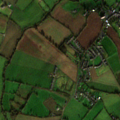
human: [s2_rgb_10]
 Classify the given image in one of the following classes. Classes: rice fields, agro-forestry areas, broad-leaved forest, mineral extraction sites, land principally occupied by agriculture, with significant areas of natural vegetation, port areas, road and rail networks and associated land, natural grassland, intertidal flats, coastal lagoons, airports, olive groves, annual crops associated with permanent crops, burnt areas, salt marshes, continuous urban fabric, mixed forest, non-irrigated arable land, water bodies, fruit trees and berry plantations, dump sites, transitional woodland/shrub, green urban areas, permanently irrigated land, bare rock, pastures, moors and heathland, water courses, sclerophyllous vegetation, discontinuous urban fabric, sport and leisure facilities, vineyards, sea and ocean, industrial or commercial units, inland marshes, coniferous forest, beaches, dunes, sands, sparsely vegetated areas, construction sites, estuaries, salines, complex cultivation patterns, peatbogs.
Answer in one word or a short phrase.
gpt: discontinuous urban fabric, non-irrigated arable land, pastures